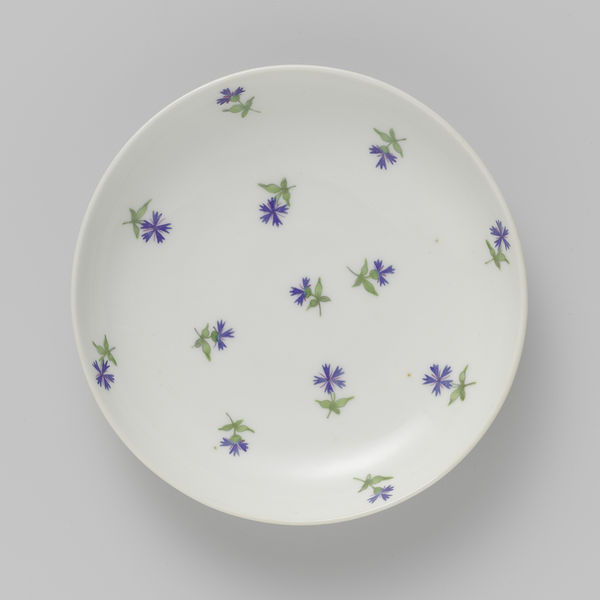
Titel: Schotel, beschilderd met korenbloemen
Künstler: Manufactuur Oud-Loosdrecht
Standort: Amsterdam
Institution: Rijksmuseum
Schlagwörter: vert, blanc, assiette, porcelaine, bleu, violet, répétition, rond, sobre, bleuet, détaillé